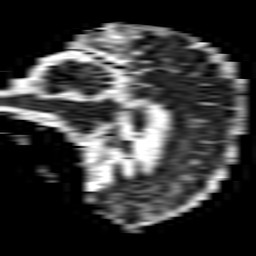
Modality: ADC
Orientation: sagittal
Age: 66
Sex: male
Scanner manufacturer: philips
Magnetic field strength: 1.5 T
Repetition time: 3.531 s
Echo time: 0.06922 s